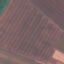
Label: AnnualCrop